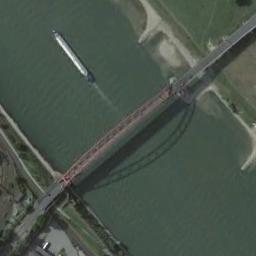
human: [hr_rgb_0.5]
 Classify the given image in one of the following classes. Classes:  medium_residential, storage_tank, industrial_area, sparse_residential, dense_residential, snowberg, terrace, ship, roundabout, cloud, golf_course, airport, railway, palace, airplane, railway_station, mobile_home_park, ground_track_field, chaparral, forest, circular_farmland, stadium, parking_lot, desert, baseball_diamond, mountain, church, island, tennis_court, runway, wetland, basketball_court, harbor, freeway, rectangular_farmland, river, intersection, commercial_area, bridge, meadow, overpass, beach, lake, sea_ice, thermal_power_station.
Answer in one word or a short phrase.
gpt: bridge